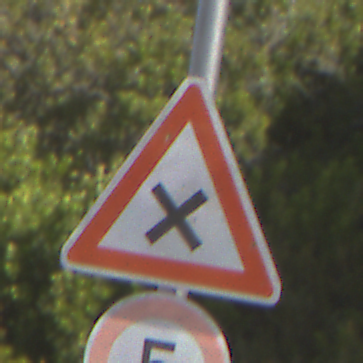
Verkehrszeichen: KreuzungOderEinmuendung
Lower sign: Geschwindigkeit5
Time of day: MorningAfternoon
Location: Outdoor (Nature)
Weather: Clear
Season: NotSpecified
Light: Natural